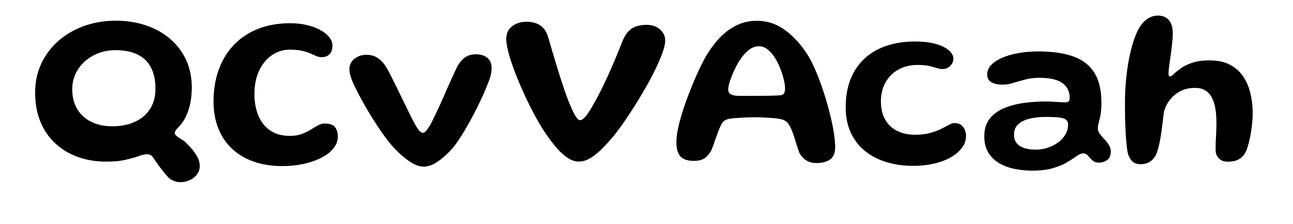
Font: Gluten_Medium